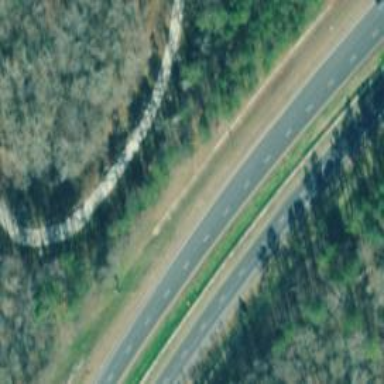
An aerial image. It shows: Motorway.